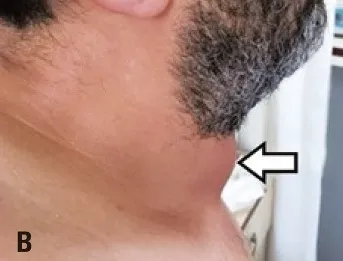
Appearance of the patient's neck upon admission. Lateral view of the patient's neck. White arrow: redness, painful swelling of the thyroid.
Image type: medical_photograph (skin_photograph)